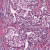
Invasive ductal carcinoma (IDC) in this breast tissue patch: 1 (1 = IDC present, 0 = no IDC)